Question: Do any Python alternatives exist for overlaying an image with text? I tried with PIL/Pillow, but the output is really grainy and artifacted.
Here is my code:
'''
from PIL import Image
from PIL import ImageFont
from PIL import ImageDraw
img = Image.open("image.jpg")
draw = ImageDraw.Draw(img)
font = ImageFont.truetype("Comic Sans MS.ttf", 24)
draw.text((150, 20),"Sample Text",(170,14,179), font=font)
img.save('sample-out123.jpg')
'''
and the output:

You can see artifacting around the text as well as a light purple glow.
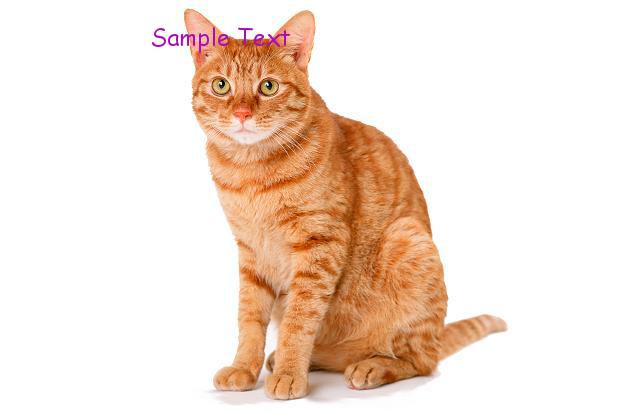
Answer: This is a <URL>.
Try changing the image quality:
'''
img.save('sample-out123.jpg', quality=95)
'''
Or, save as a PNG.
'''
img.save('sample-out123.png')
'''